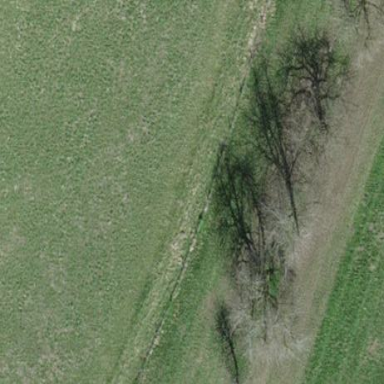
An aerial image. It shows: Orchard.